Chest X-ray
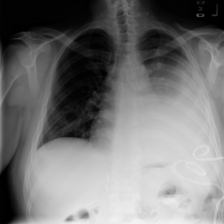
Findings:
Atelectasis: positive
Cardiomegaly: negative
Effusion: positive
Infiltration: negative
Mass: negative
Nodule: negative
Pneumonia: negative
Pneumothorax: negative
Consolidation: positive
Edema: negative
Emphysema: negative
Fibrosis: negative
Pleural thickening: negative
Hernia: negative